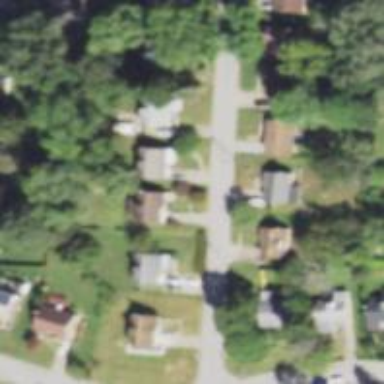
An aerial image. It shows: Driveway.